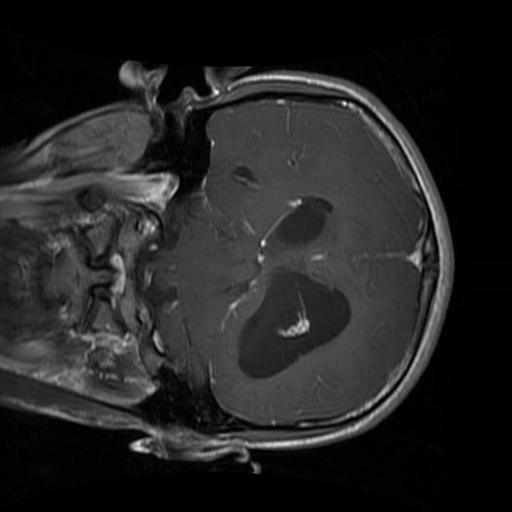
Label: brain_glioma